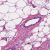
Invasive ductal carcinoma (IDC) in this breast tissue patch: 0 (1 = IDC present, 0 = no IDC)